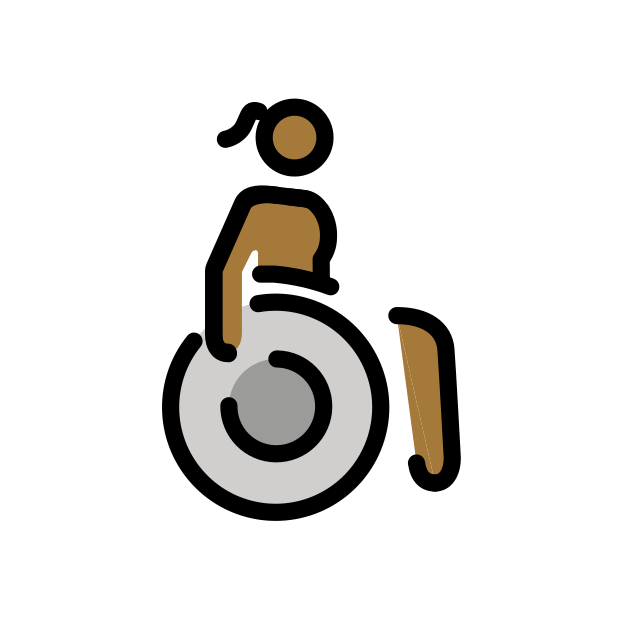
woman in manual wheelchair: medium-dark skin tone